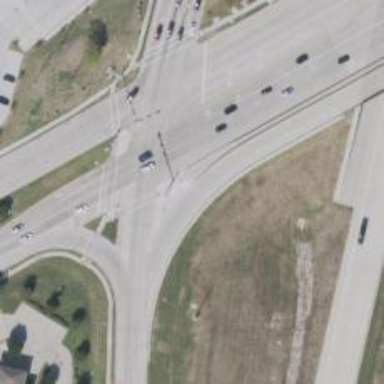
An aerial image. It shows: Secondary link road.